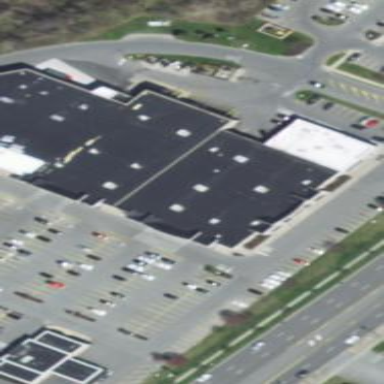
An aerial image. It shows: Retail building.